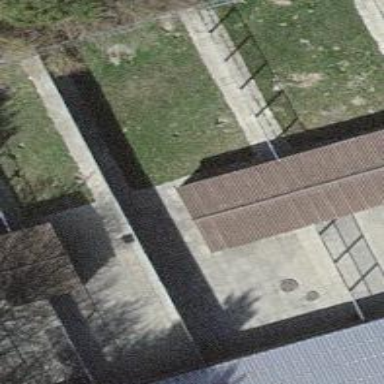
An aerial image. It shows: View of roof of building.